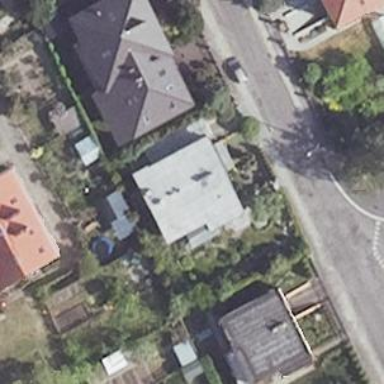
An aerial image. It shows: Residential building.